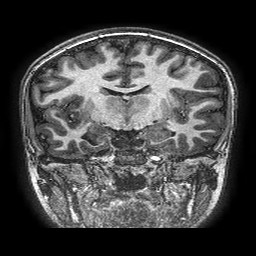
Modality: T1w
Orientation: sagittal
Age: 12
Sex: female
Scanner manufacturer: ge
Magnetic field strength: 3 T
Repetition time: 0.00766 s
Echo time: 0.003476 s